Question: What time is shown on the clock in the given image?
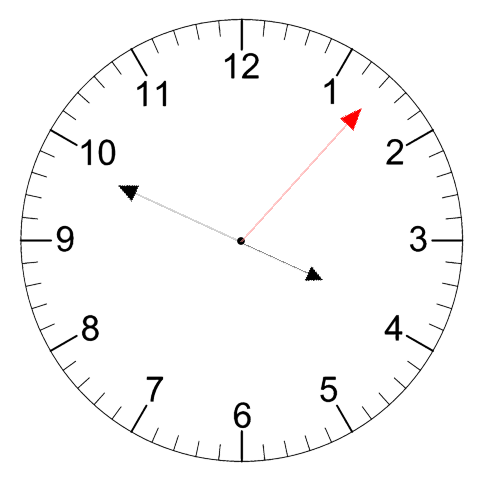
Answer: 03:49:07